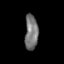
Tissue: skin
Cell type: Epithelial cells
Senescence score: 0.2672
Nuclear area (px): 457
Mean DAPI intensity: 117.573